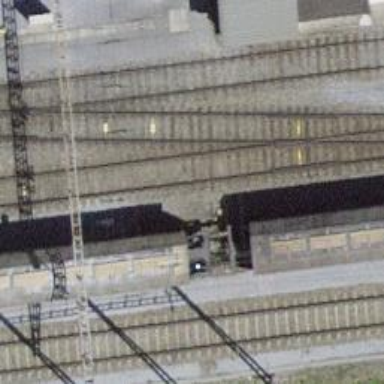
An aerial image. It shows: Railway switch.